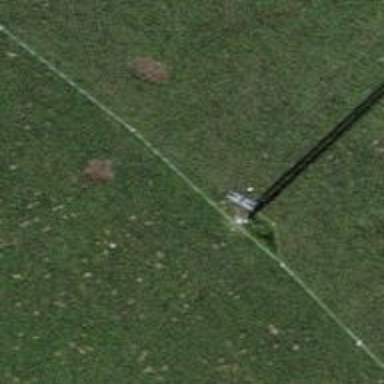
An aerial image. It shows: Power pole.